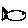
Label: fish